Aerial crown-view tile of a tropical tree (Barro Colorado Island, Panama), acquired 20241014:
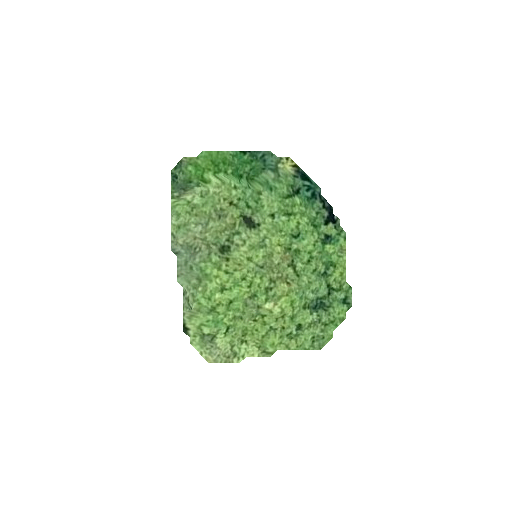
Species: Alseis blackiana
GBIF accepted scientific name: Alseis blackiana
Crown area: 48.016 m²